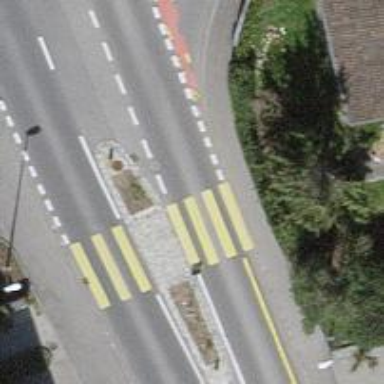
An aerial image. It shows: Uncontrolled zebra crossing with zebra markings.